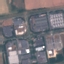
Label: Industrial